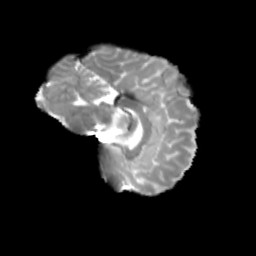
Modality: T2w
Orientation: sagittal
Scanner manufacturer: siemens
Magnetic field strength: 3 T
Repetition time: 4 s
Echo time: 0.0594 s